Interaction volume radius: 10 \u00c5
Interaction volume height: 10 \u00c5
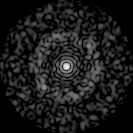
Disorder parameter: 0.8346